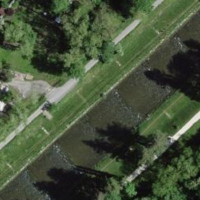
EUNIS habitat code: 25
Species observed at this site:
Corvus corone
Garrulus glandarius